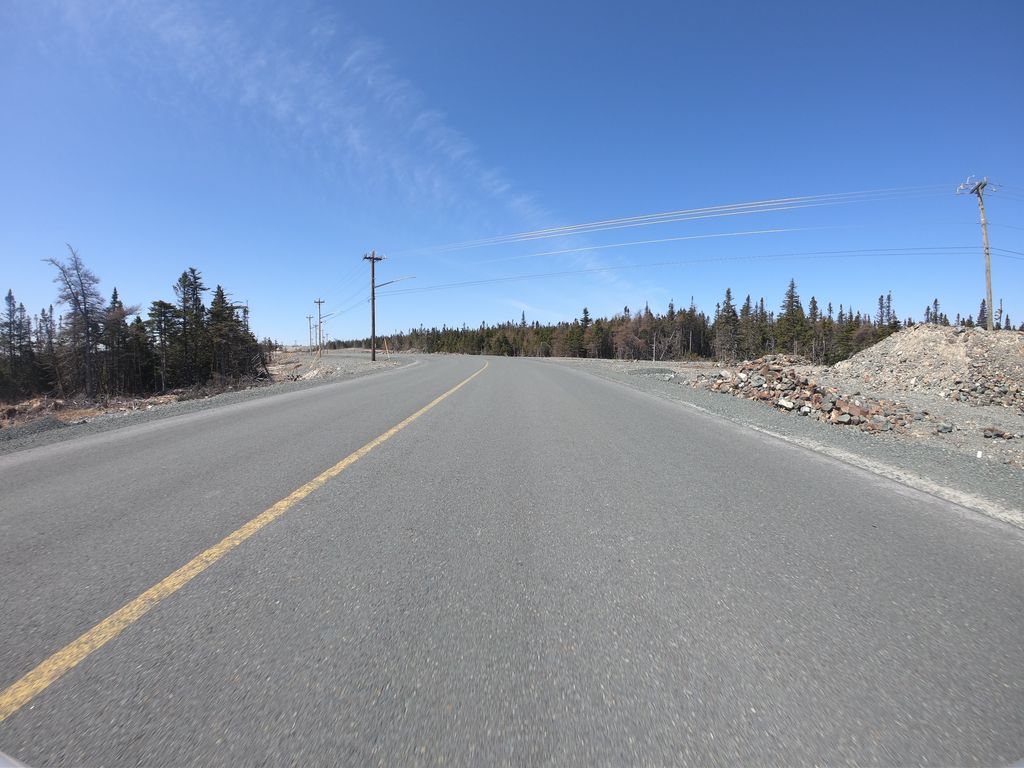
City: st_johns